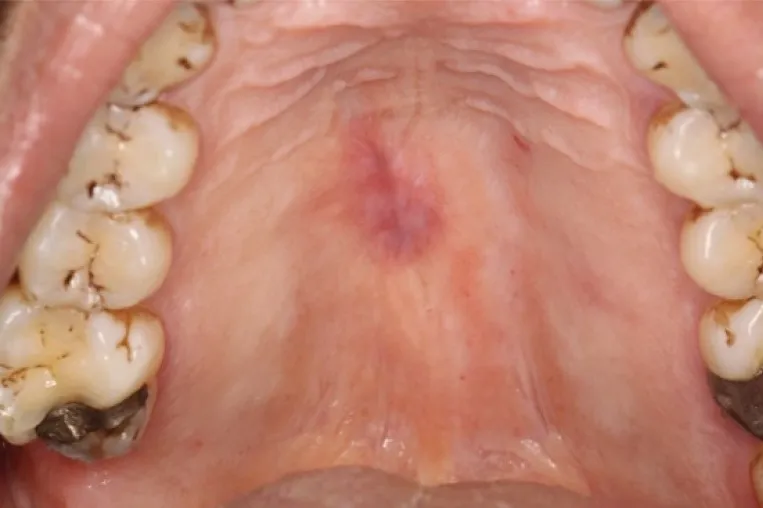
Post operative photograph of healed hard palate excisional biopsy.
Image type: medical_photograph (oral_photograph)